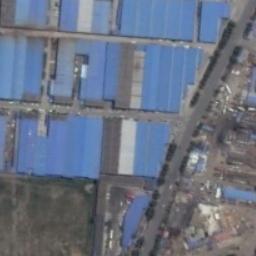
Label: industrial_area